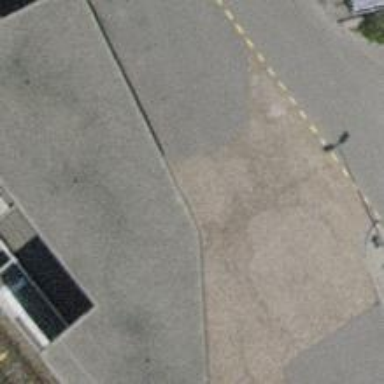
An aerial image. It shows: Platform for public transport. The platform is located by the road.